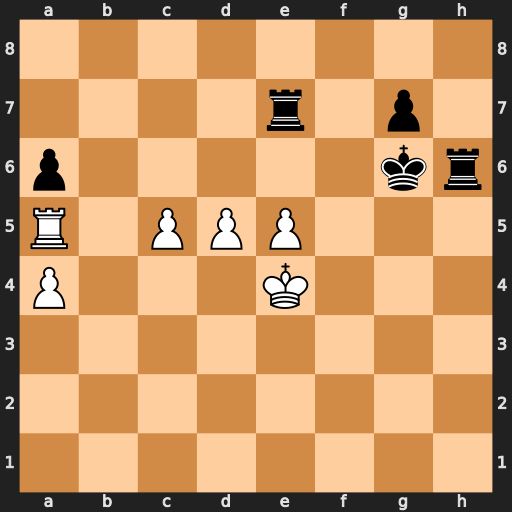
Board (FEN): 8/4r1p1/p5kr/R1PPP3/P3K3/8/8/8
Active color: w
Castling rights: -
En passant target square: -
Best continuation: Rxa6+ Kf7 Rxh6 gxh6 d6 Ra7 Kf5 Ra5 c6 Ke8 Kf6